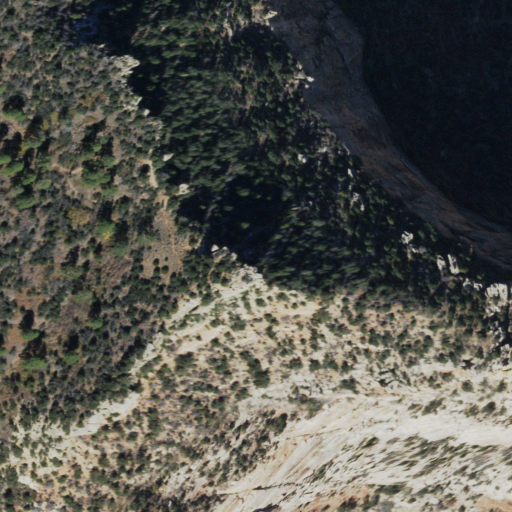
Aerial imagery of cliff(s) in Arizona named Cape Final containing evergreen forest, shrub, and barren land